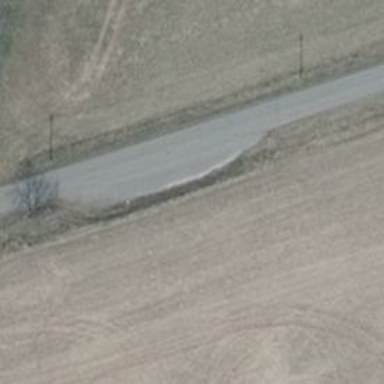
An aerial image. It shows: Passing place on the road.